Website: apple
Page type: account-selection
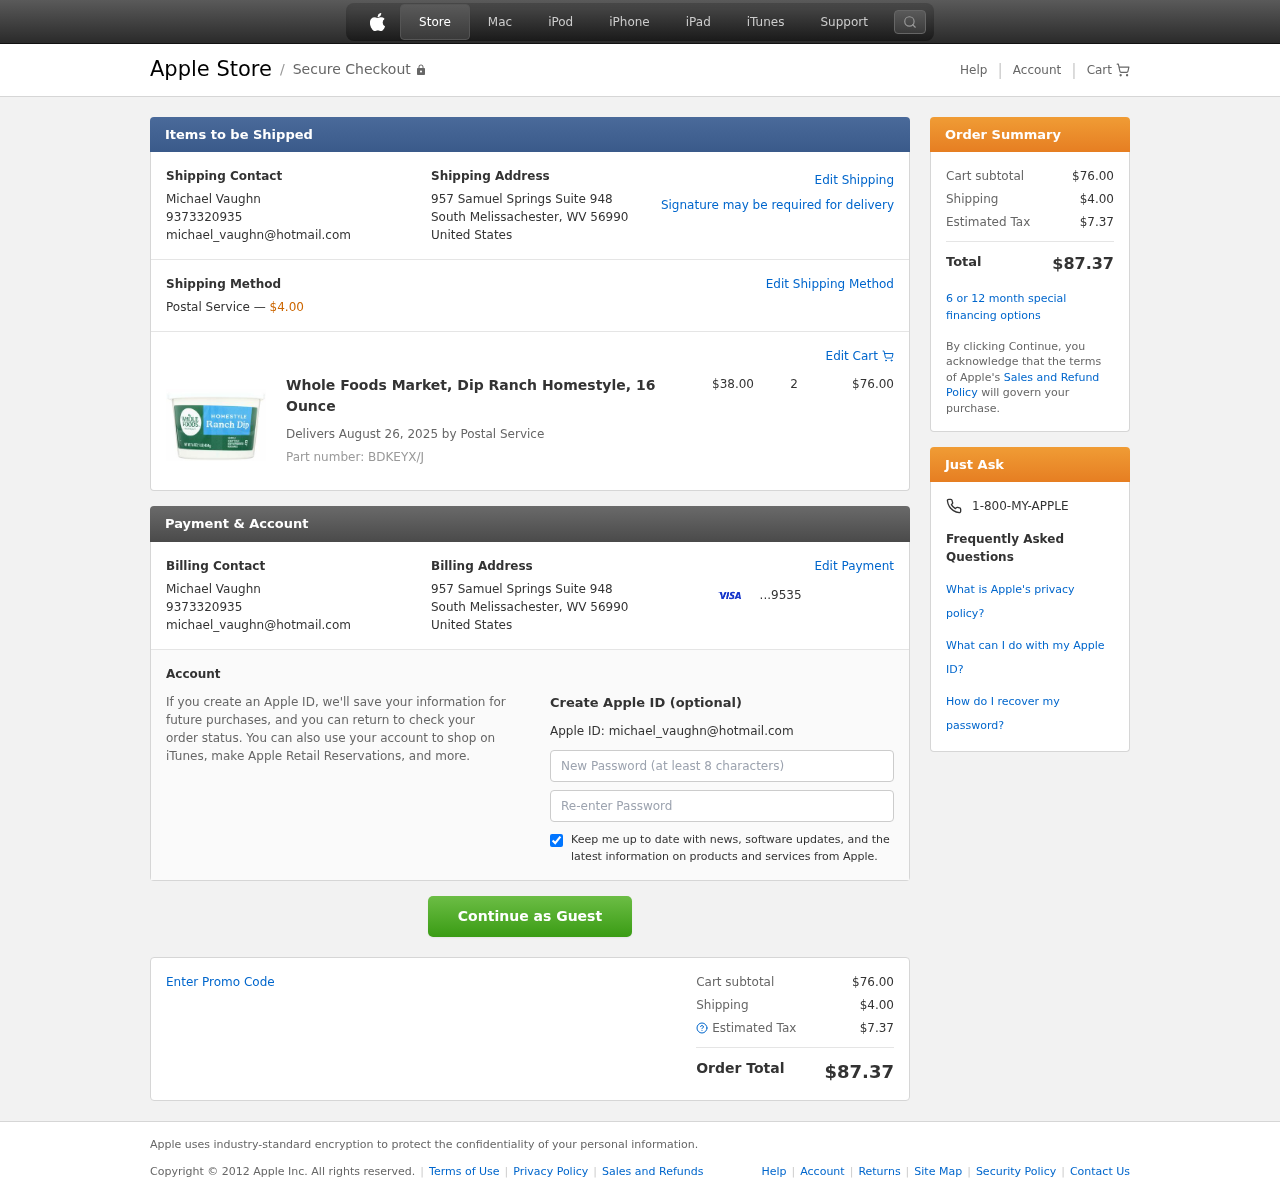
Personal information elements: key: PII_CARD_LAST4
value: ...9535
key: PII_CITY_STATE_ZIP
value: South Melissachester, WV 56990
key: PII_COUNTRY
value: United States
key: PII_EMAIL
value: michael_vaughn@hotmail.com
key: PII_FULLNAME
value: Michael Vaughn
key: PII_PHONE
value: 9373320935
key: PII_STREET
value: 957 Samuel Springs Suite 948
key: PII_FIRSTNAME
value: Michael
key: PII_LASTNAME
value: Vaughn
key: PII_FULLNAME2
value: Michael Vaughn
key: PII_FULLNAME3
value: Michael Vaughn
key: PII_FIRSTNAME2
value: Michael
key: PII_FIRSTNAME3
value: Michael
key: PII_LASTNAME2
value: Vaughn
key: PII_LASTNAME3
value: Vaughn
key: PII_FIRSTNAME_DERIVED
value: Michael
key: PII_LASTNAME_DERIVED
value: Vaughn
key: PII_FULLNAME_DERIVED
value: Michael Vaughn
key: PII_NAME_FULL_DERIVED
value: Michael Vaughn
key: PII_PHONE_LINE
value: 0935
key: PII_PHONE_SUFFIX
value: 0935
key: PII_PHONE2
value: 9373320935
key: PII_PHONE3
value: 9373320935
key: PII_PHONE_NUMERIC
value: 9373320935
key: PII_PHONE2_NUMERIC
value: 9373320935
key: PII_PHONE3_NUMERIC
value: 9373320935
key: PII_PHONE_DIGITS
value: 9373320935
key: PII_PHONE_LAST4
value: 0935
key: PII_EMAIL2
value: michael_vaughn@hotmail.com
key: PII_EMAIL3
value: michael_vaughn@hotmail.com
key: PII_CITY
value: South Melissachester
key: PII_STATE_ABBR
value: WV
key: PII_POSTCODE
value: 56990
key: PII_POSTCODE_FULL
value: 56990
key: PII_CITY_STATE
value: South Melissachester, WV
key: PII_POSTCODE_NUMERIC
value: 56990
Product elements: key: PRODUCT1_NAME
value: Whole Foods Market, Dip Ranch Homestyle, 16 Ounce
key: PRODUCT1_PRICE
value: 38
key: PRODUCT1_QUANTITY
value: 2
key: PRODUCT_PART_NUMBER
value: Part number: BDKEYX/J
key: PRODUCT_TOTAL
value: $76.00
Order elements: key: ORDER_SHIPPING_COST
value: $4.00
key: ORDER_DELIVERY_DATE
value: Delivers August 26, 2025 by Postal Service
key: ORDER_SUBTOTAL
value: $76.00
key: ORDER_TAX
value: $7.37
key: ORDER_TOTAL
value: $87.37